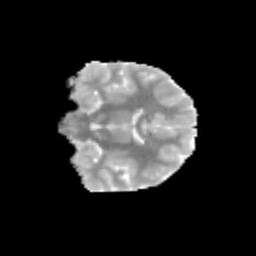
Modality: MD
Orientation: coronal
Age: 12
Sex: female
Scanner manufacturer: siemens
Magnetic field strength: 3 T
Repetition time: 3.8 s
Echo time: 0.07 s